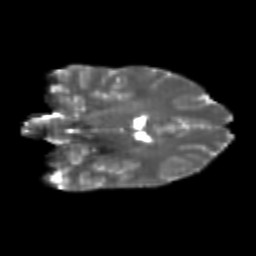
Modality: T2w
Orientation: coronal
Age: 20
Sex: female
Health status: healthy
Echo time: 0.074 s